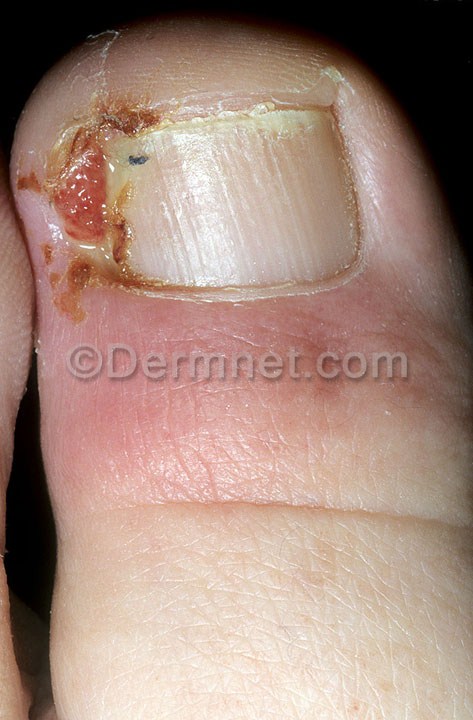
Disease: Nail Fungus and other Nail Disease